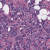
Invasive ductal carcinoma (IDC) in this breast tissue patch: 1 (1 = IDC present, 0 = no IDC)